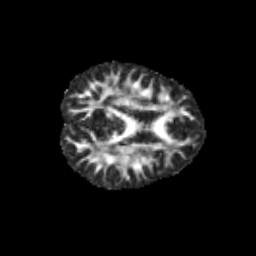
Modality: FA
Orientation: axial
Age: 13
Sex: female
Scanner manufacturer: siemens
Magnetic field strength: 3 T
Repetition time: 3.8 s
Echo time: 0.07 s